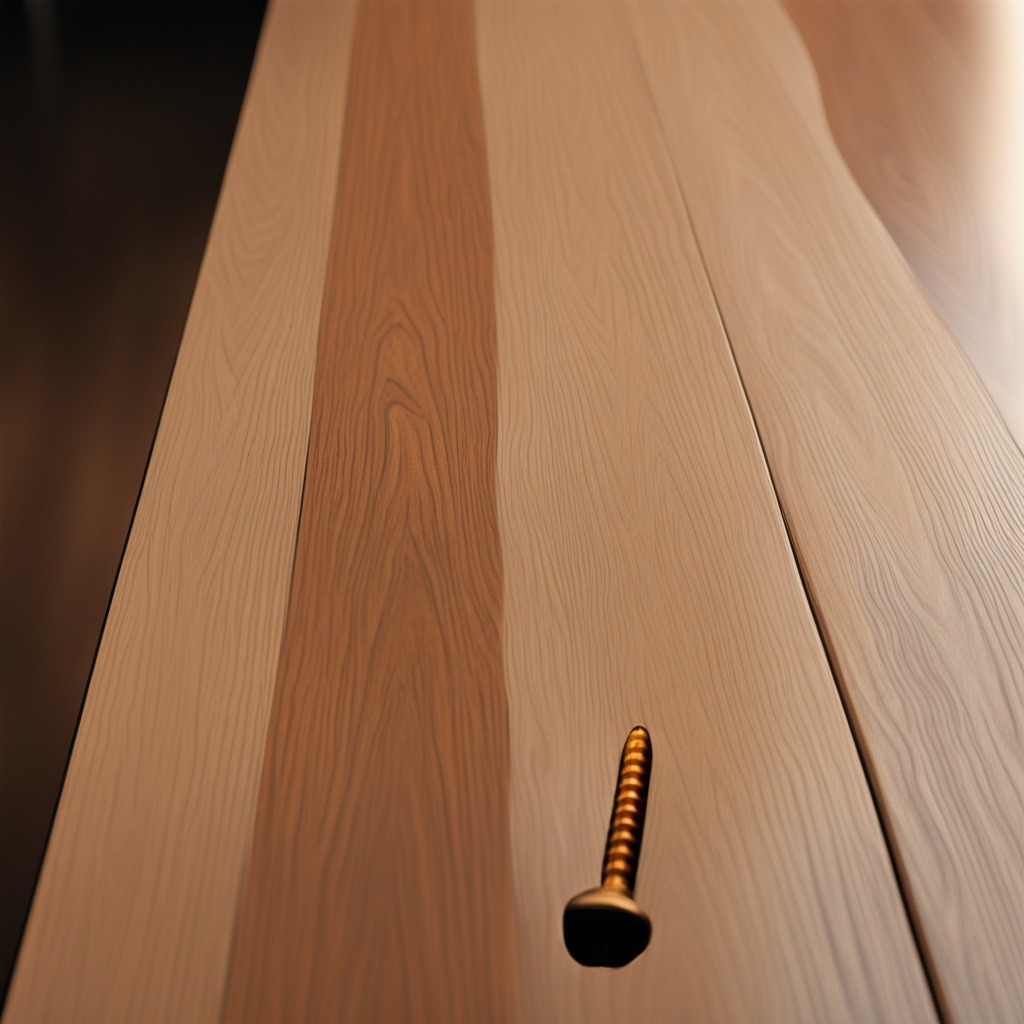
A metal screw is lying on a wooden table in a carpentry studio.